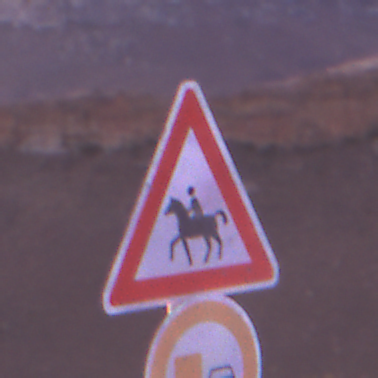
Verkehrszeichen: ReiterRechts
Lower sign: UeberholverbotKraftfahrzeuge
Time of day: Dawn
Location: Outdoor (Nature)
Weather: PartlyCloudy
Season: NotSpecified
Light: Natural